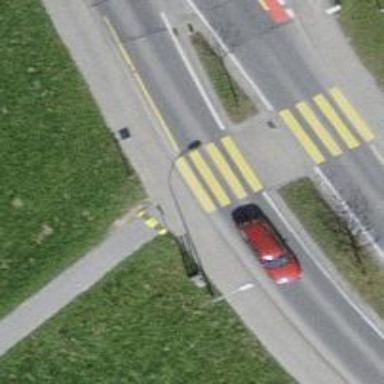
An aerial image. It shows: Kerb barrier.